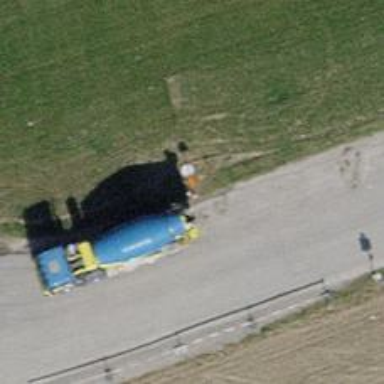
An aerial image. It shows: Pipeline marker.